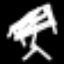
Label: bed